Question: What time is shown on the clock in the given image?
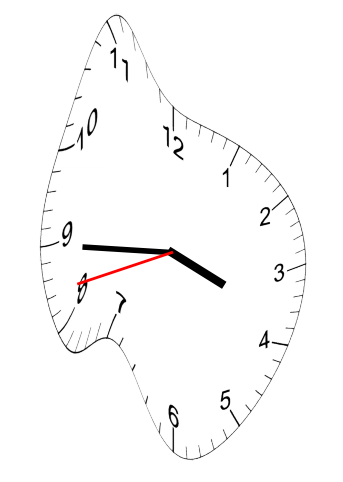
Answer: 03:44:42